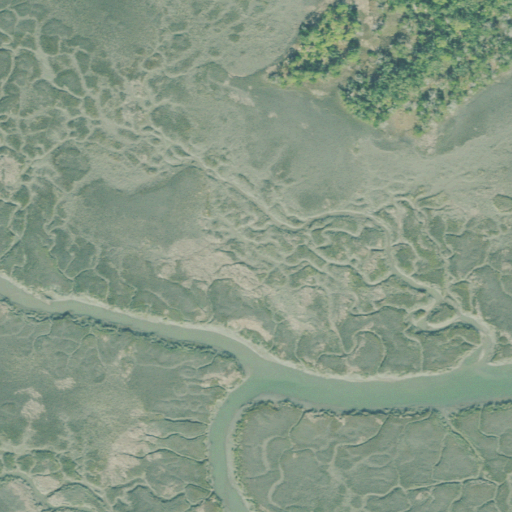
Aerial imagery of island in Georgia named Little Wassaw Island containing herbaceous wetlands, open water, and woody wetlands